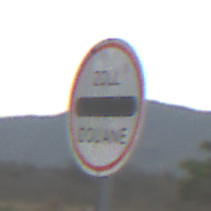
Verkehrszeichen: Zollstelle
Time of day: Midday
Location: Outdoor (Nature)
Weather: PartlyCloudy
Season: NotSpecified
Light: Natural